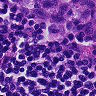
Metastatic tissue present: yes